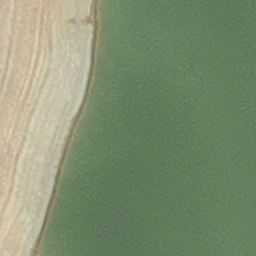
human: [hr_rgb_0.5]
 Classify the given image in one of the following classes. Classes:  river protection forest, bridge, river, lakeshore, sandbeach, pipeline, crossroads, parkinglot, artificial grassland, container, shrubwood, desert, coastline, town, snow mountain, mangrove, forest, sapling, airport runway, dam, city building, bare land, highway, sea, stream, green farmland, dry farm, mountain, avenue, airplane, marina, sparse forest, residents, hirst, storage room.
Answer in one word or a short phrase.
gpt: hirst